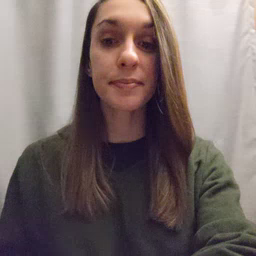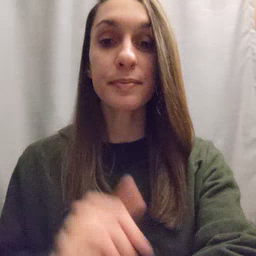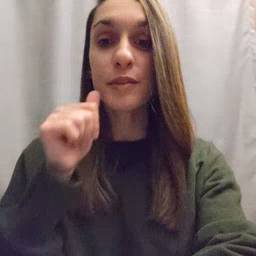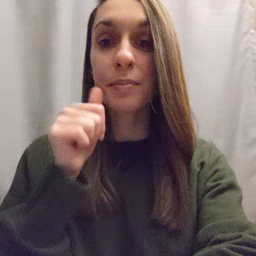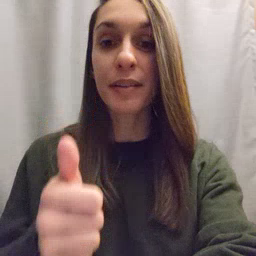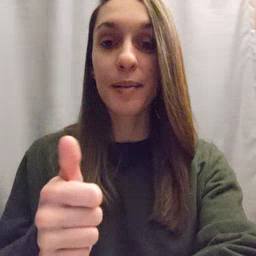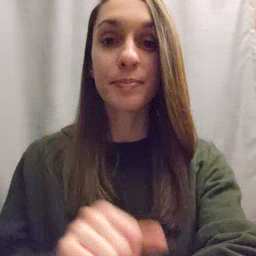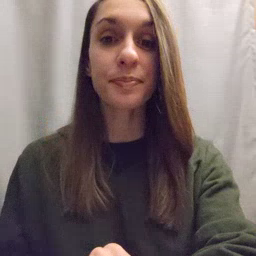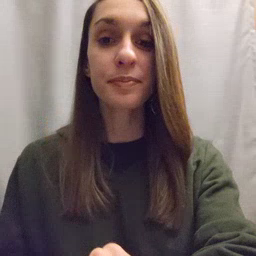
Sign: tomorrow